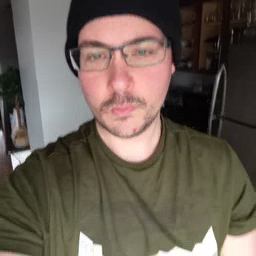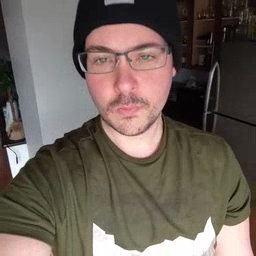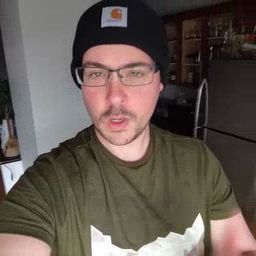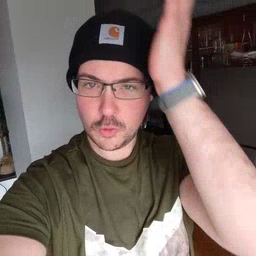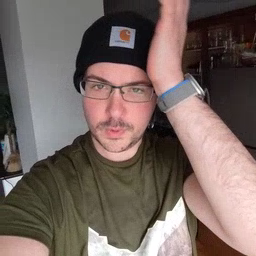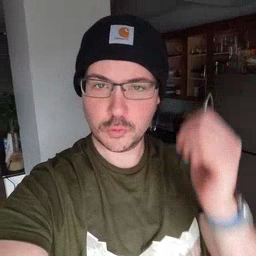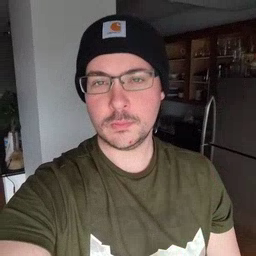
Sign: garbage